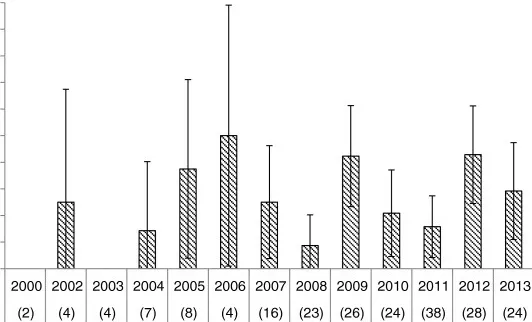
Incidence of congenital cataracts by year of birth with a confidence interval of 95% (represented by error bars).
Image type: chart (chart)